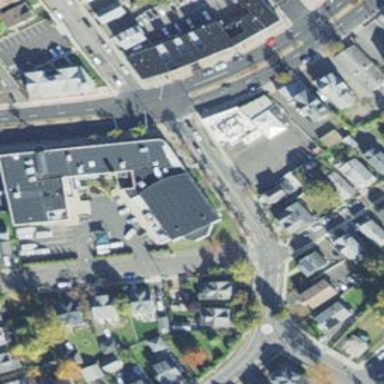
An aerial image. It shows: Building used for storage rental.